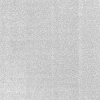
Atmospheric dust classification: dusty